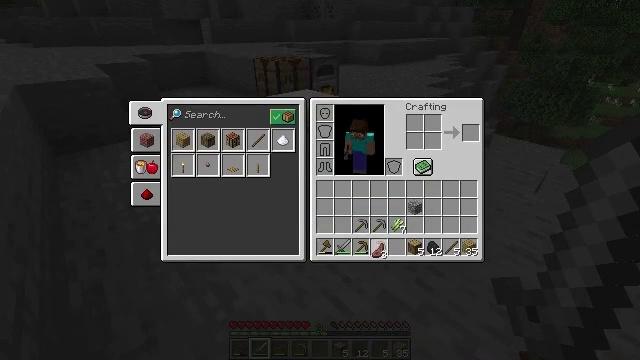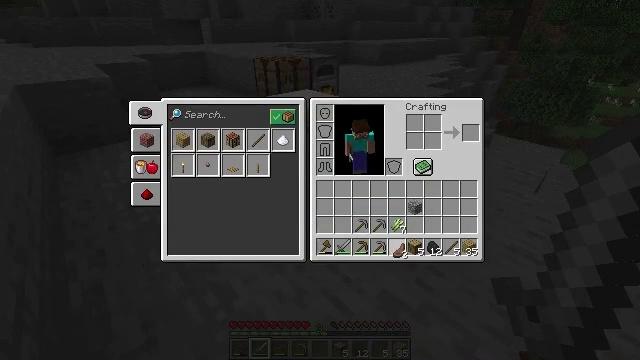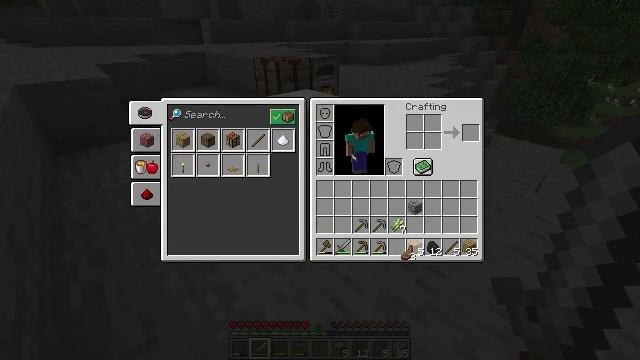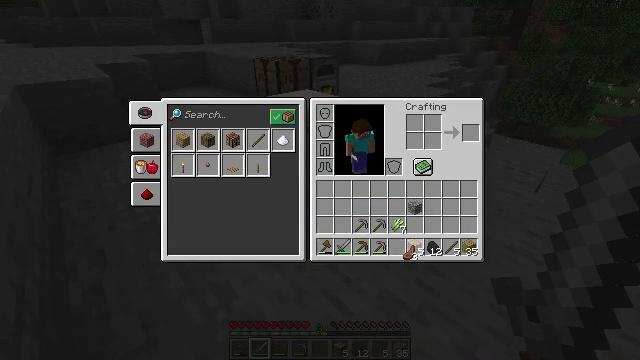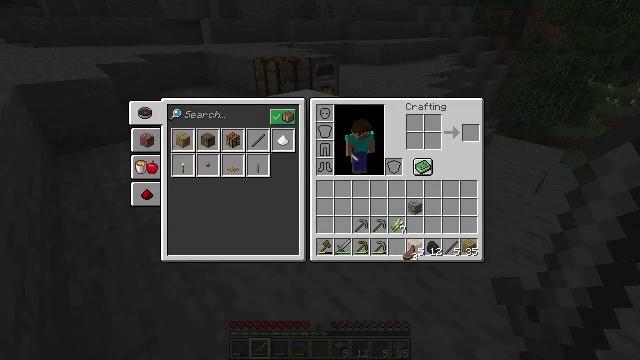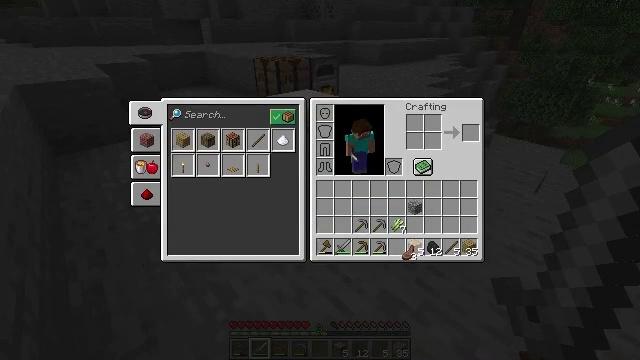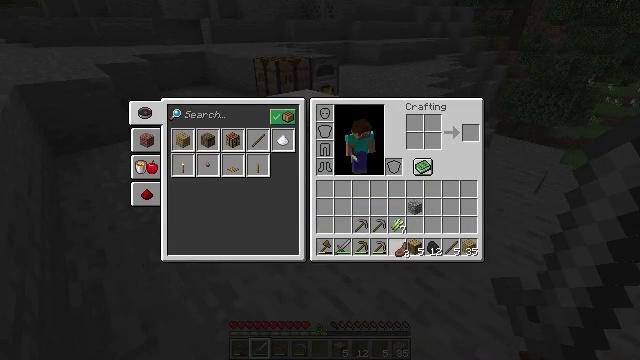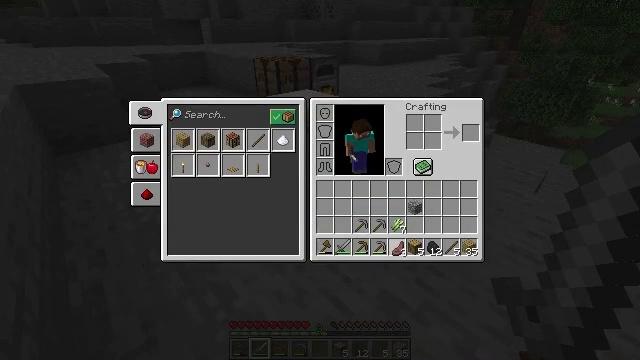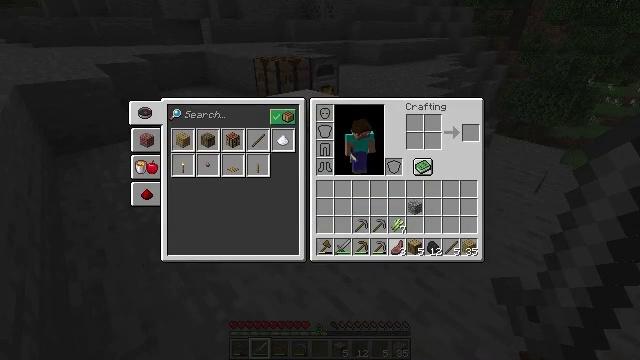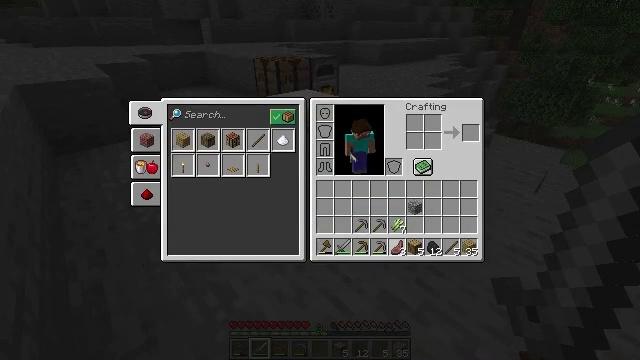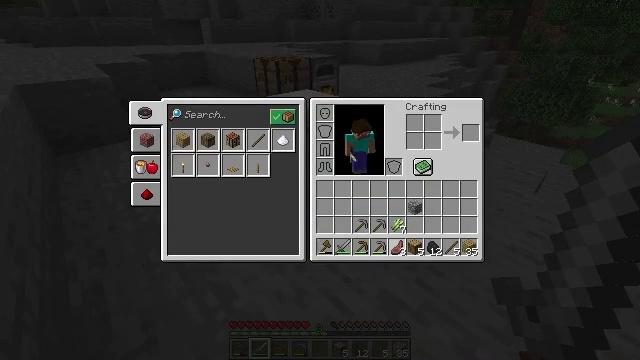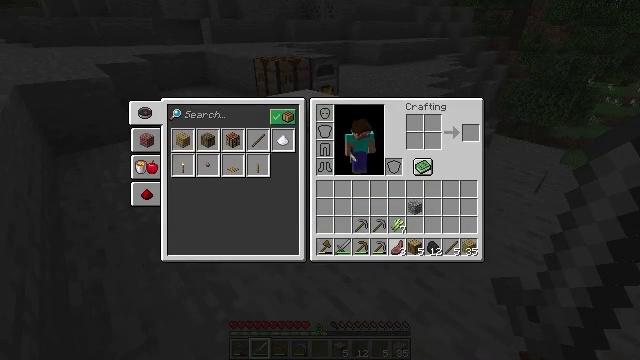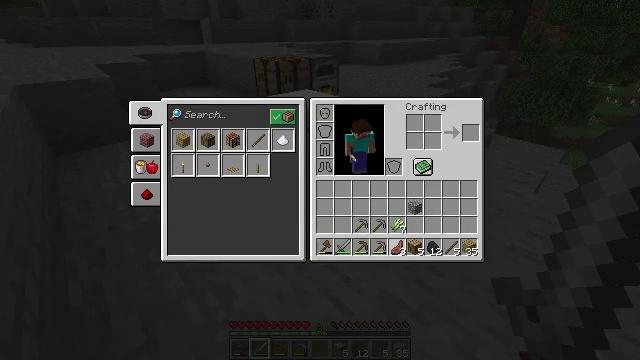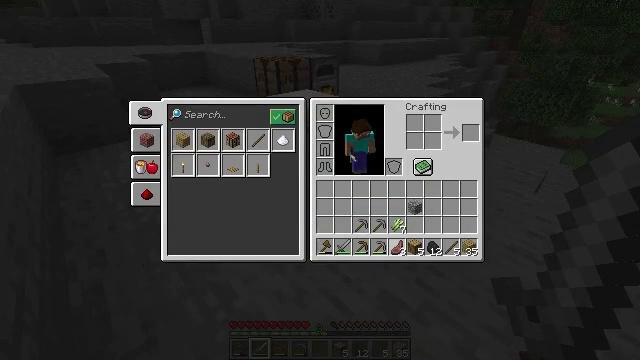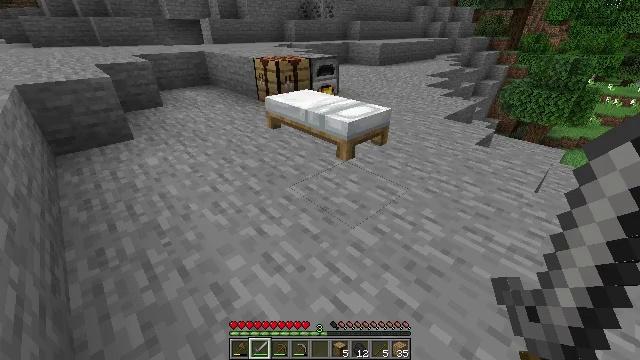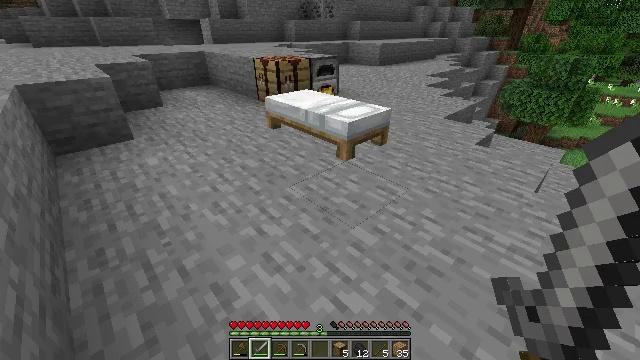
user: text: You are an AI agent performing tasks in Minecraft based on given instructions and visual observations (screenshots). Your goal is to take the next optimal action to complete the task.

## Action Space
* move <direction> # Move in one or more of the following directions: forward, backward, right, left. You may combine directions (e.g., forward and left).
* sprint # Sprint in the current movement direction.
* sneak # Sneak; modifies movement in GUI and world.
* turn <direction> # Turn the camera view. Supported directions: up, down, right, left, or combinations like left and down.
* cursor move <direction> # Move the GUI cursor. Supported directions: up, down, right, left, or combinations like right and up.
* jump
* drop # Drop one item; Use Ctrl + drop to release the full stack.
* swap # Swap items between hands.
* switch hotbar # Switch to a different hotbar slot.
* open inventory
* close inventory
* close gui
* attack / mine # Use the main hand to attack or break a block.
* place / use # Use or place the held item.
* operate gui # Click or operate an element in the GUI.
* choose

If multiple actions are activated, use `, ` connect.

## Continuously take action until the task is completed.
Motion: motion action
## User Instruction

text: Break the white bed to relocate it.
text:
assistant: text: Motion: cursor move right
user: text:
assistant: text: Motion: cursor move right
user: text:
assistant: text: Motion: no_op
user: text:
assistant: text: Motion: no_op
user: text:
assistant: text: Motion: no_op
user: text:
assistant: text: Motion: no_op
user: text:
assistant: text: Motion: no_op
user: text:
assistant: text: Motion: no_op
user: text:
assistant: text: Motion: no_op
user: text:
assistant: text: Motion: operate gui
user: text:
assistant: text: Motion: operate gui
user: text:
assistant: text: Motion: operate gui
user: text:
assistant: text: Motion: operate gui
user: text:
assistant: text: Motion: close inventory
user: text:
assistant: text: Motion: close inventory
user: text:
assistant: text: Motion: close inventory
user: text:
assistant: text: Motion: no_op
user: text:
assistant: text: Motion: no_op
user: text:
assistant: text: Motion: switch to hotbar 1
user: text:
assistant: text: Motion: switch to hotbar 1
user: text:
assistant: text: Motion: no_op
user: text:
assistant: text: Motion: no_op
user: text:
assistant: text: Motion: no_op
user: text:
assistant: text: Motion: move forward, turn right and up
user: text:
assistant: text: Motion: move forward
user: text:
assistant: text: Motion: move forward
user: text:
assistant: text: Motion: move forward
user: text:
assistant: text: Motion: move forward
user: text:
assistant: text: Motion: move forward
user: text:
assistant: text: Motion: move forward